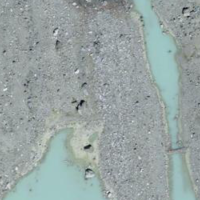
EUNIS habitat code: 48
Species observed at this site:
Saxifraga oppositifolia